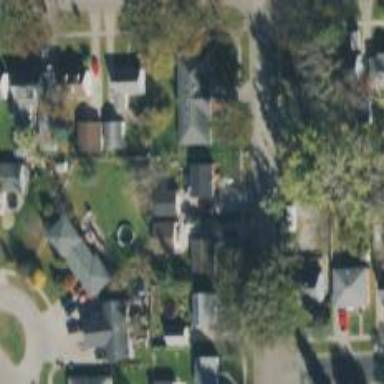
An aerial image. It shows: Neighborhood.